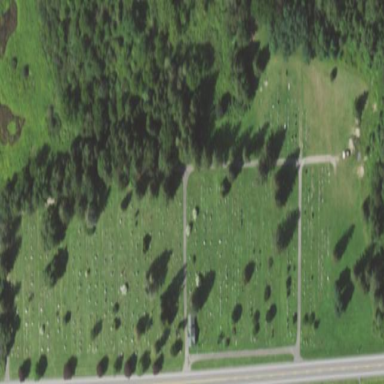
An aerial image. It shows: Cemetery.